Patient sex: F
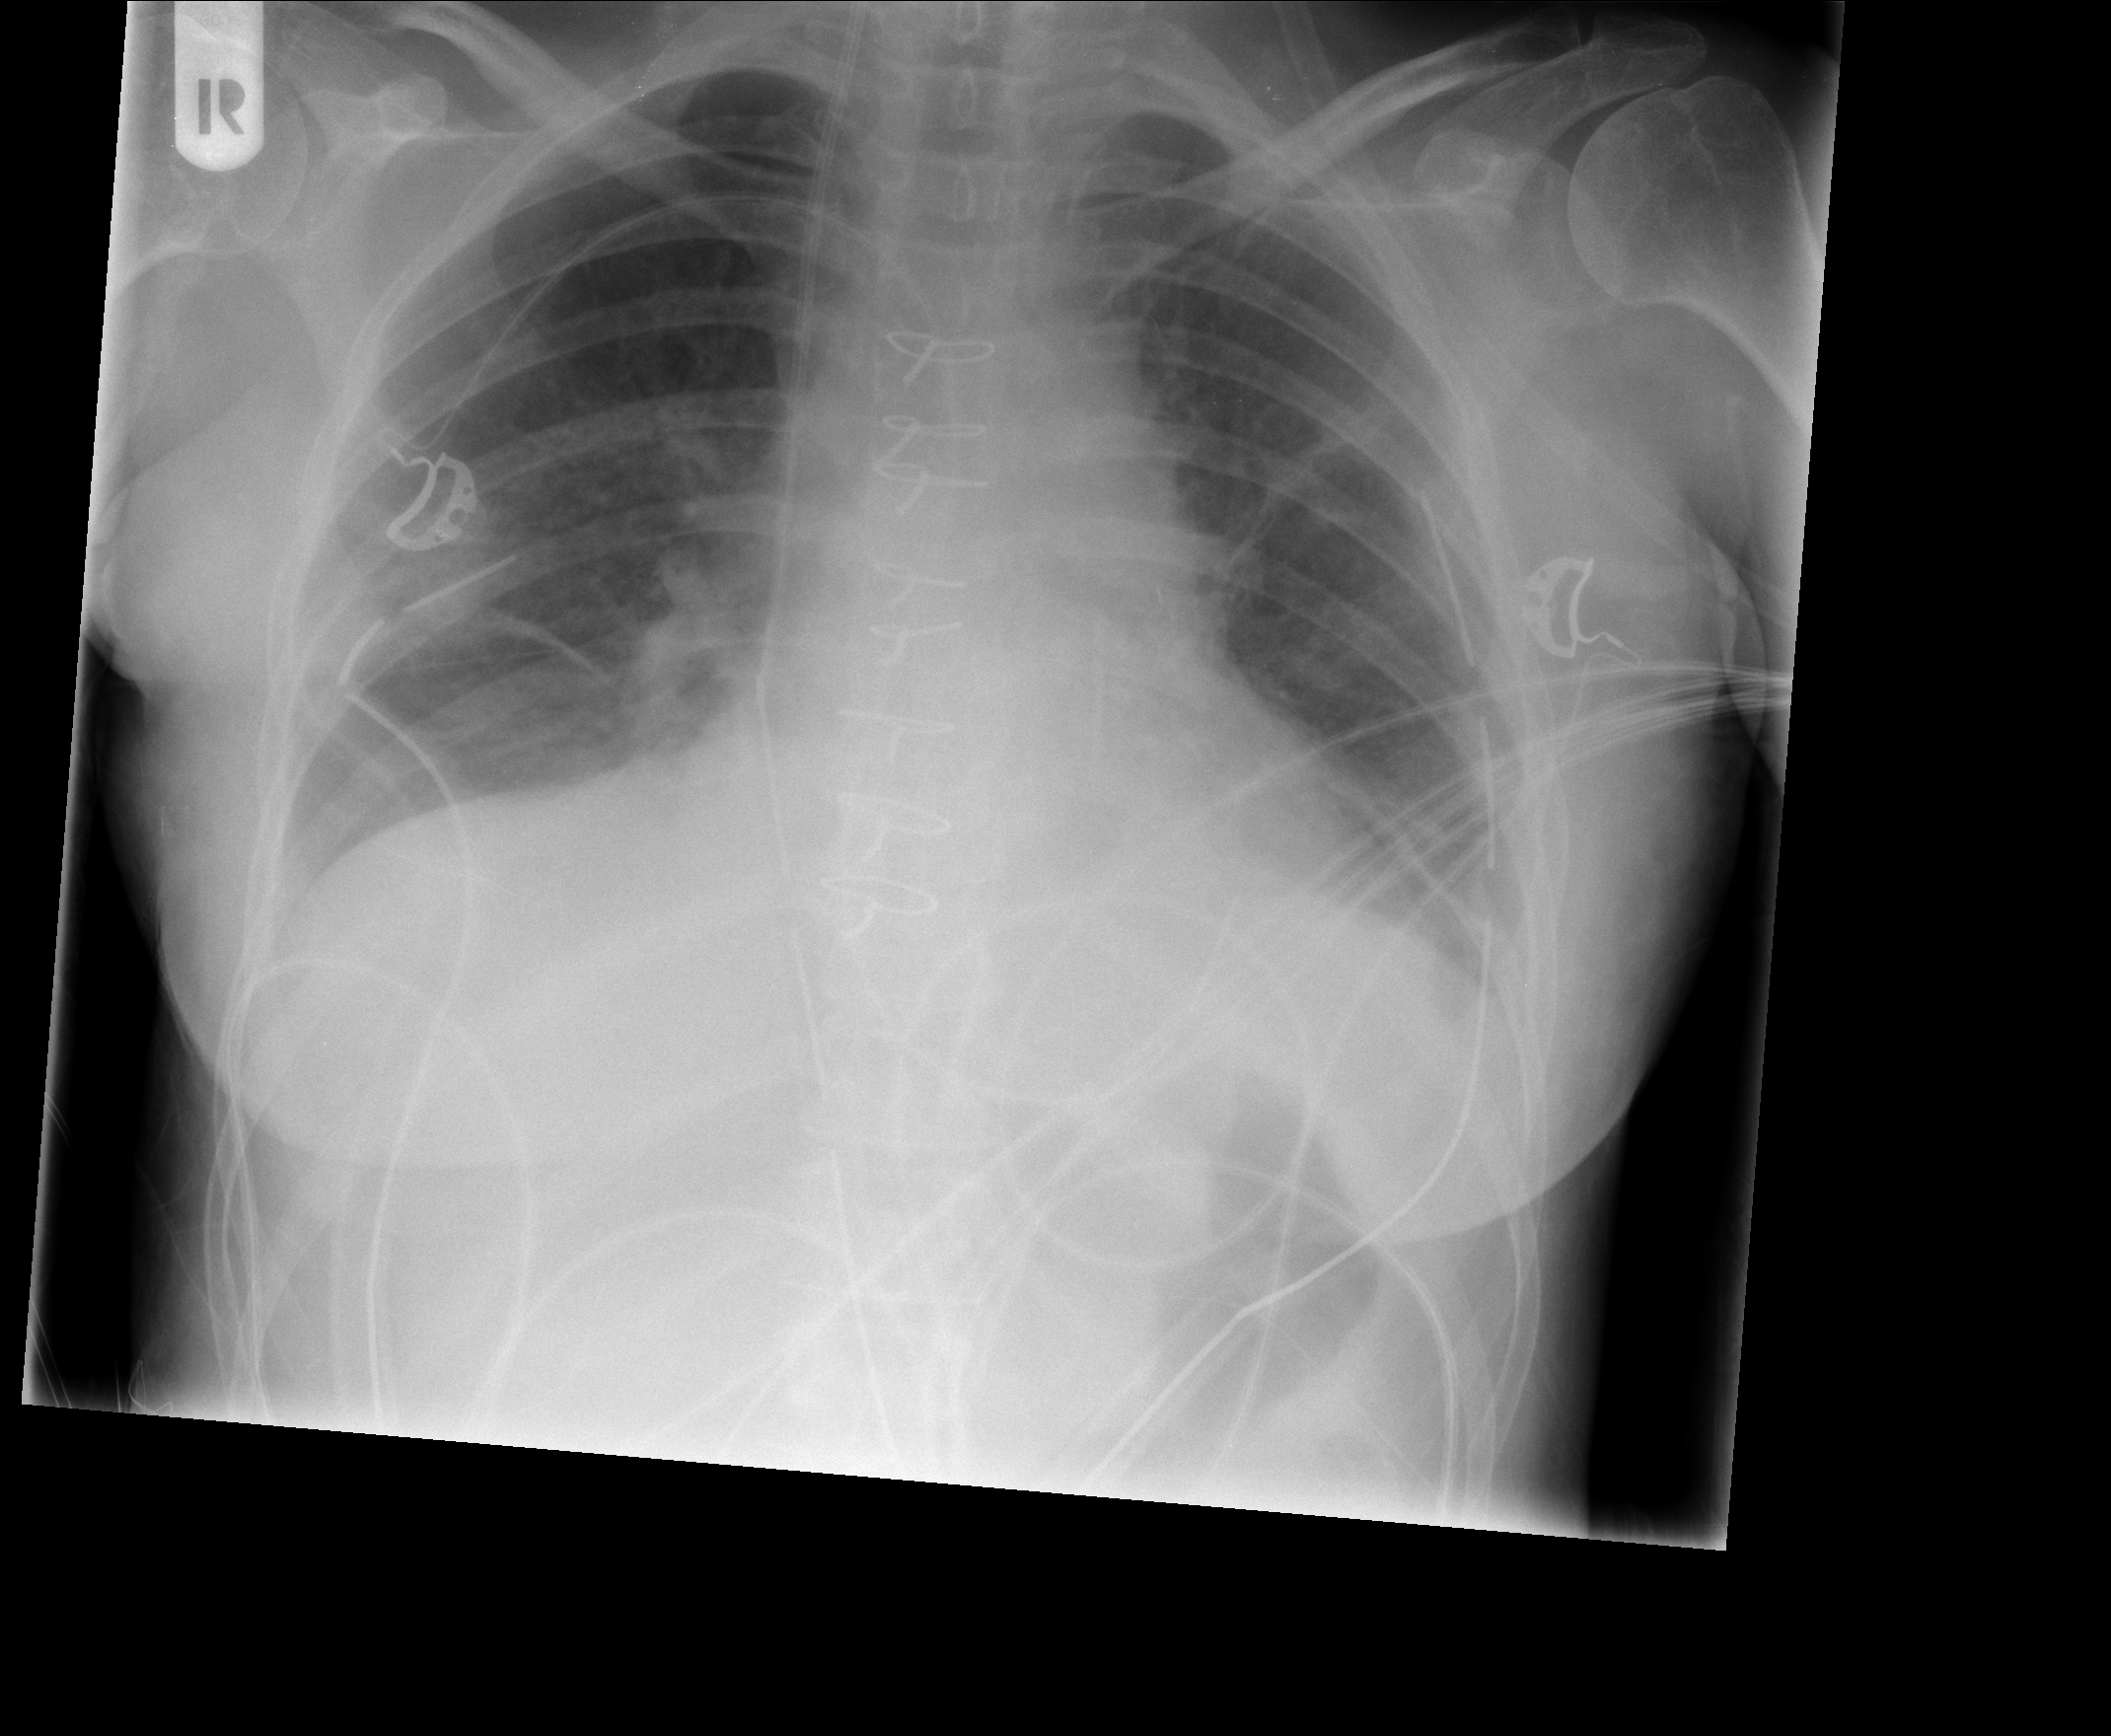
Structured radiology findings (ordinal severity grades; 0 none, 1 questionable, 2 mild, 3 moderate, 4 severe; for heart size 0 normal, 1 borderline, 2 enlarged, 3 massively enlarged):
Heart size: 0
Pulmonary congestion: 2
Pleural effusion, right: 0
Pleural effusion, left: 0
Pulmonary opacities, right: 0
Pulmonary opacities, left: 0
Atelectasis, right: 1
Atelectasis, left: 1